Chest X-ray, PA view. Patient: 74 years old, sex M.
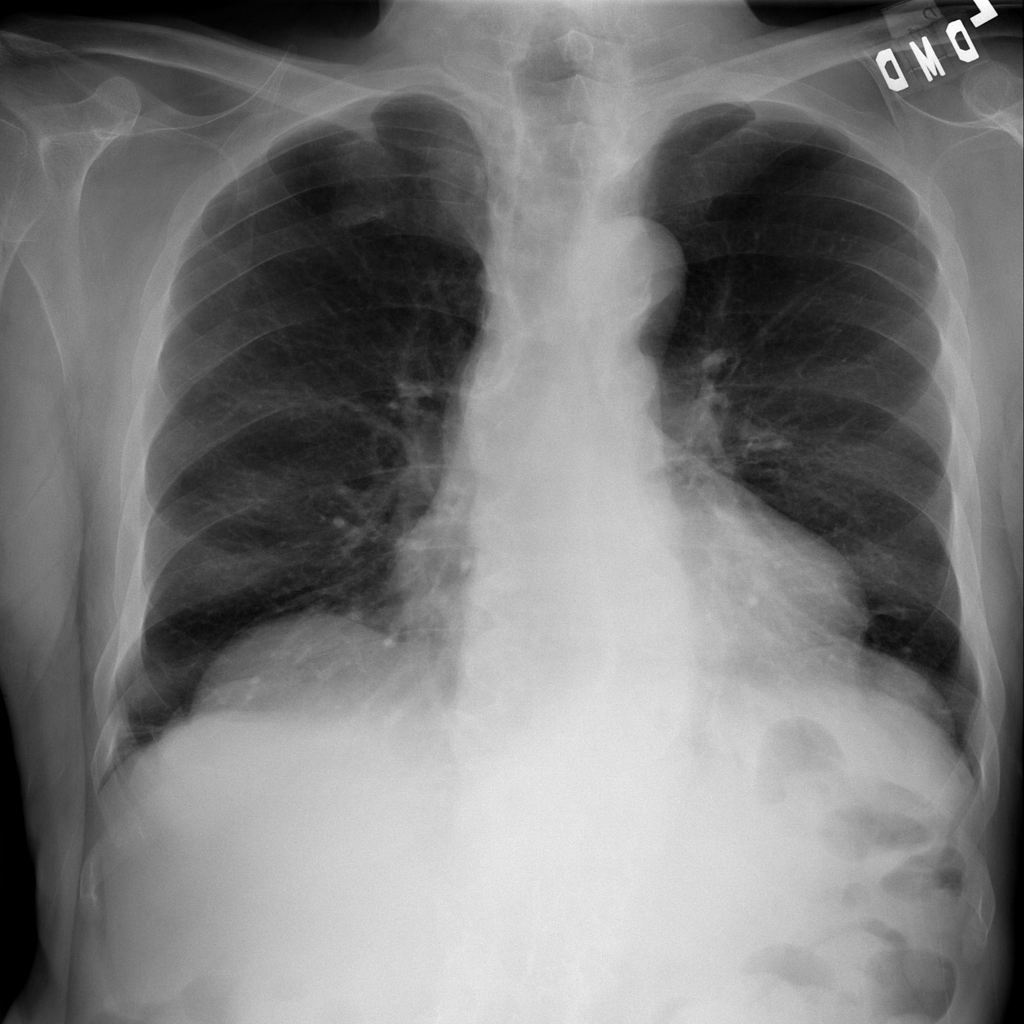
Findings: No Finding